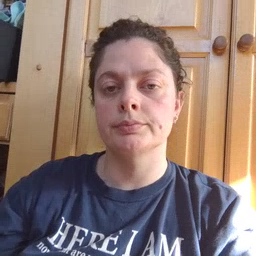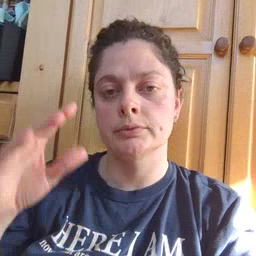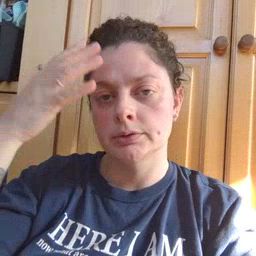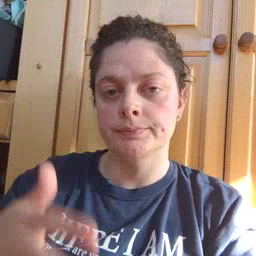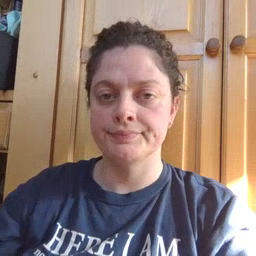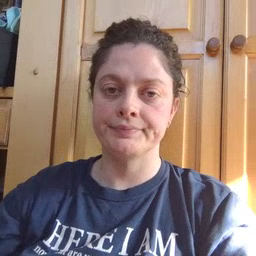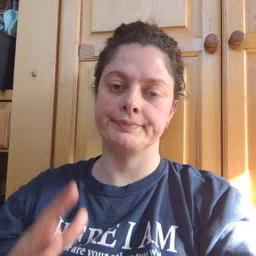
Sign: sun